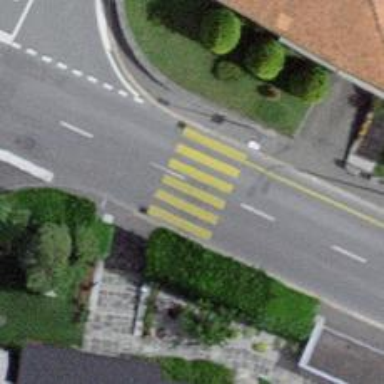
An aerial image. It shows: Zebra crossing on the road.